Aerial crown-view tile of a tropical tree (Barro Colorado Island, Panama), acquired 20250616:
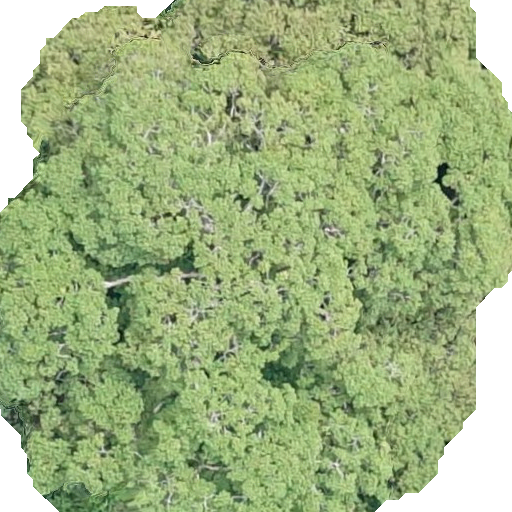
Species: Sterculia apetala
GBIF accepted scientific name: Sterculia apetala
Crown area: 397.116 m²